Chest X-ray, AP view. Patient: 67 years old, sex F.
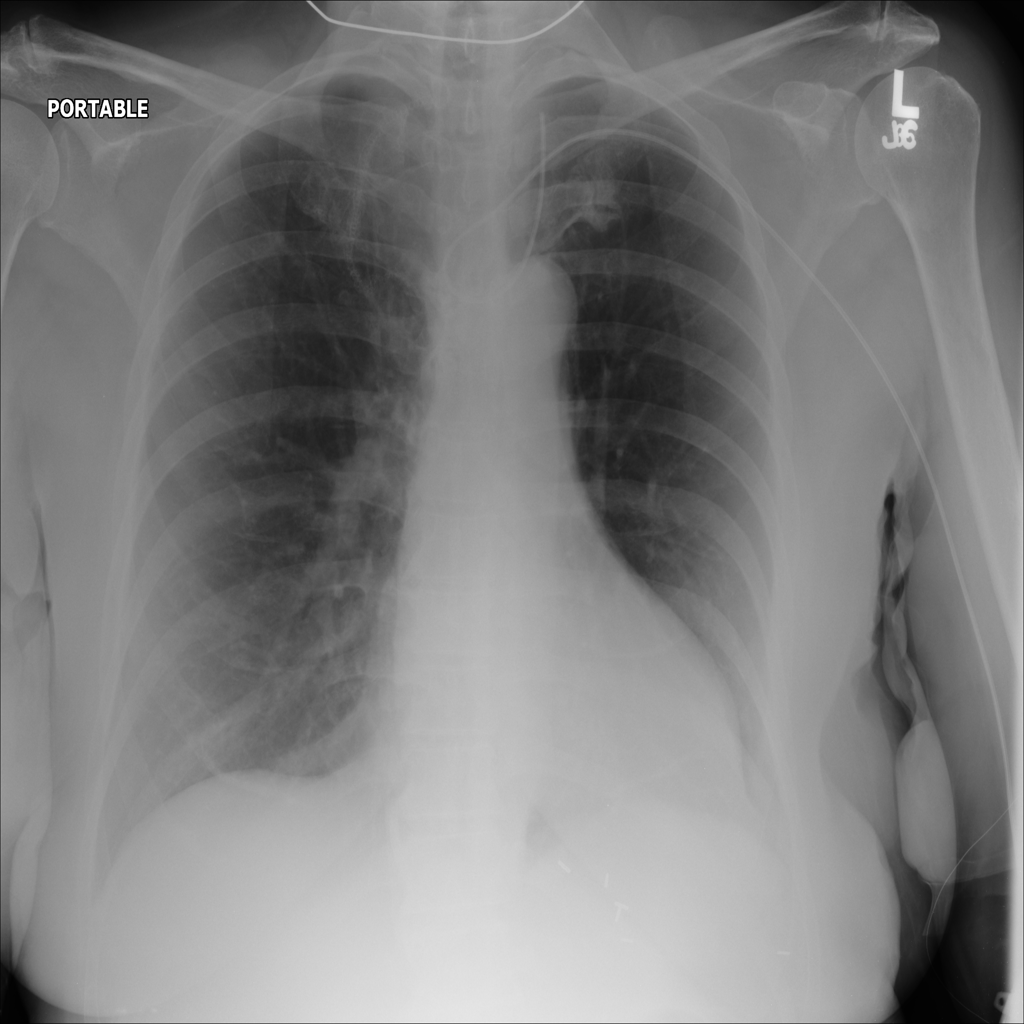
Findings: No Finding